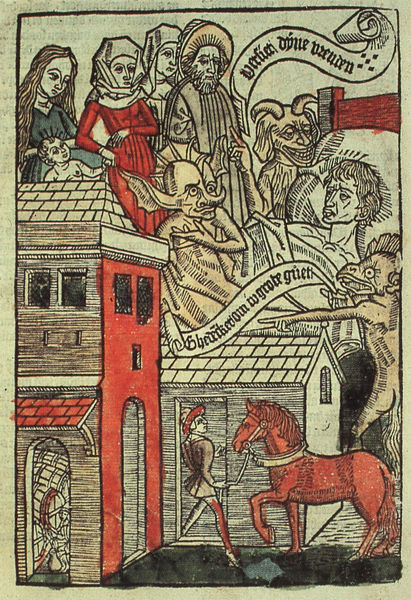
Titel: Dat Sterfboeck; Das Sterbebuch
Schlagwörter: mann, frauen, stadt, damen, hut, männer, haus, rot, band, bild, kirche, adel, kind, pferd, holzschnitt, schrift, striche, narren, glaube, religion, druck, illustration, fass, dämon, fräulein, teufel, mittelalter, heiliger, heilige, fässer, hörner, ungeheuer, drachen, dämonen, latein, ritterburg, spruchband, fabeltier, aberglaube